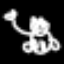
Label: frog